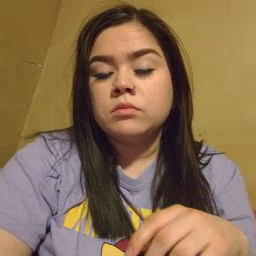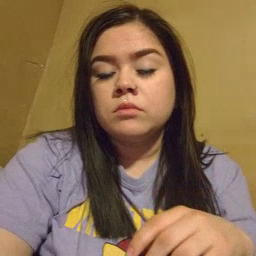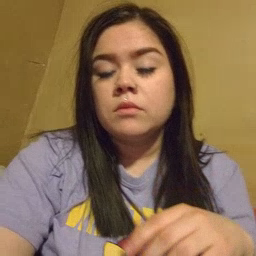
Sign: milk